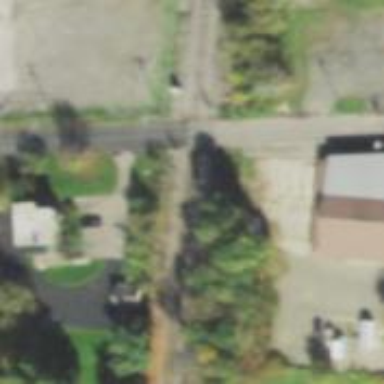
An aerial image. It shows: Level crossing along the railway.